Две сферы c радиусами $r$ и $R$ $(r < R)$ и общим центром разбивают пространство на три области.  Внутренность малой сферы равномерно заряжена по объёму с плотностью $-\rho$, пространство между сферами равномерно заряжено с объёмной плотностью $+\rho$, вне большой сферы зарядов нет.
Найдите отношение радиусов $R/r$, при котором потенциал в центре симметрии системы будет равен потенциалу на бесконечности.
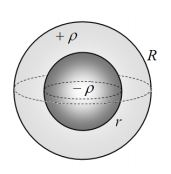
Решение: Из соображений размерности потенциал в центре равномерно заряженного по объёму шара относительно бесконечно удаленной точки равен $$\varphi \sim k\frac{q}{R}\sim \alpha\frac{\rho R^3}{R}\sim \alpha\rho R, \tag{1}$$где $\alpha$ — коэффициент пропорциональности, одинаковый для всех шаров.Нашу систему зарядов можно представить как результат суперпозиции шара радиусом $R$, заряженного с плотностью $+\rho$, и шара радиусом $r$, заряженного с плотностью $-2\rho$. Тогда для потенциала в центре имеем$$\alpha\rho R^2+\alpha(-2\rho)r^2=0, \tag{2}$$откуда$$\frac{R}{r}=\sqrt{2}. \tag{3}$$
Ответ: $$\frac{R}{r}=\sqrt{2}. $$
Темы:
T, Жаутыковские